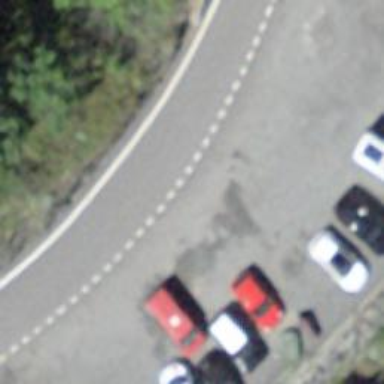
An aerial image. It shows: Parking area with surface.